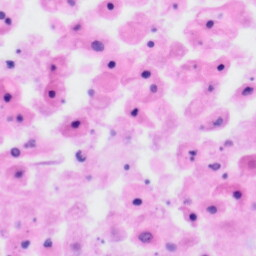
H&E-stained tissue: Tonsil